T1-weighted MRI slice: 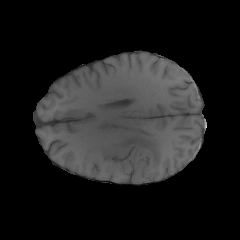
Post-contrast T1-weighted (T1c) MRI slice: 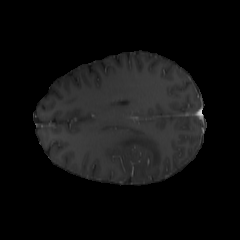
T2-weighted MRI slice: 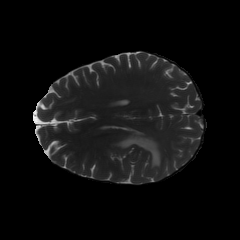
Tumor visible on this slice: yes